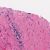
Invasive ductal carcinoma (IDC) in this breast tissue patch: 0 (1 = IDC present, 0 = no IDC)